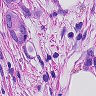
Metastatic tissue present: yes